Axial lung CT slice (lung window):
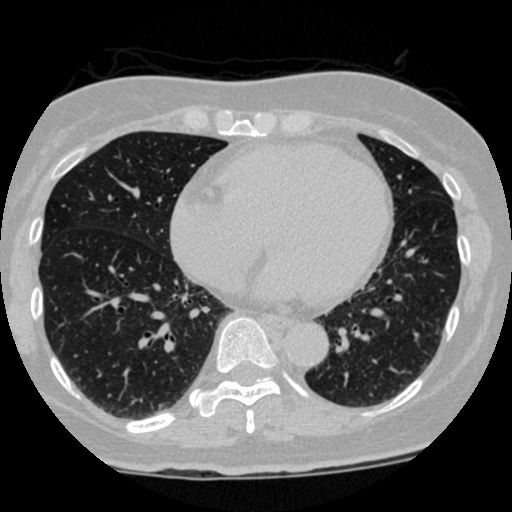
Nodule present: no